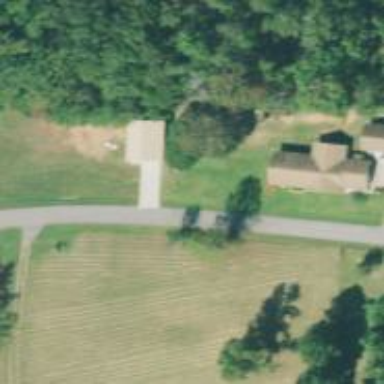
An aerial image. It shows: Driveway.